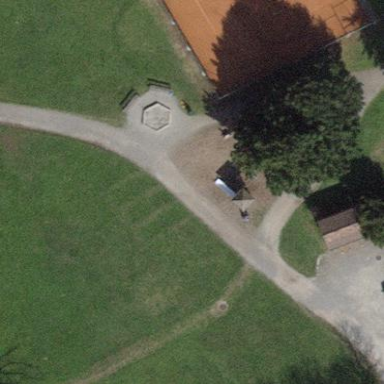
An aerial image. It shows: Playground area for leisure activities on the land.